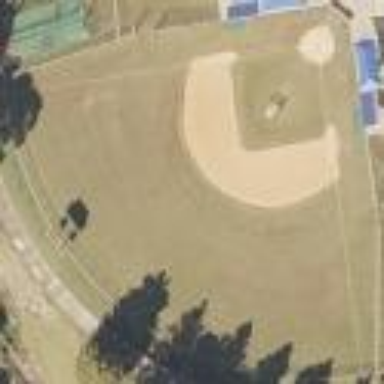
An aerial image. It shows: Baseball pitch for leisure land.